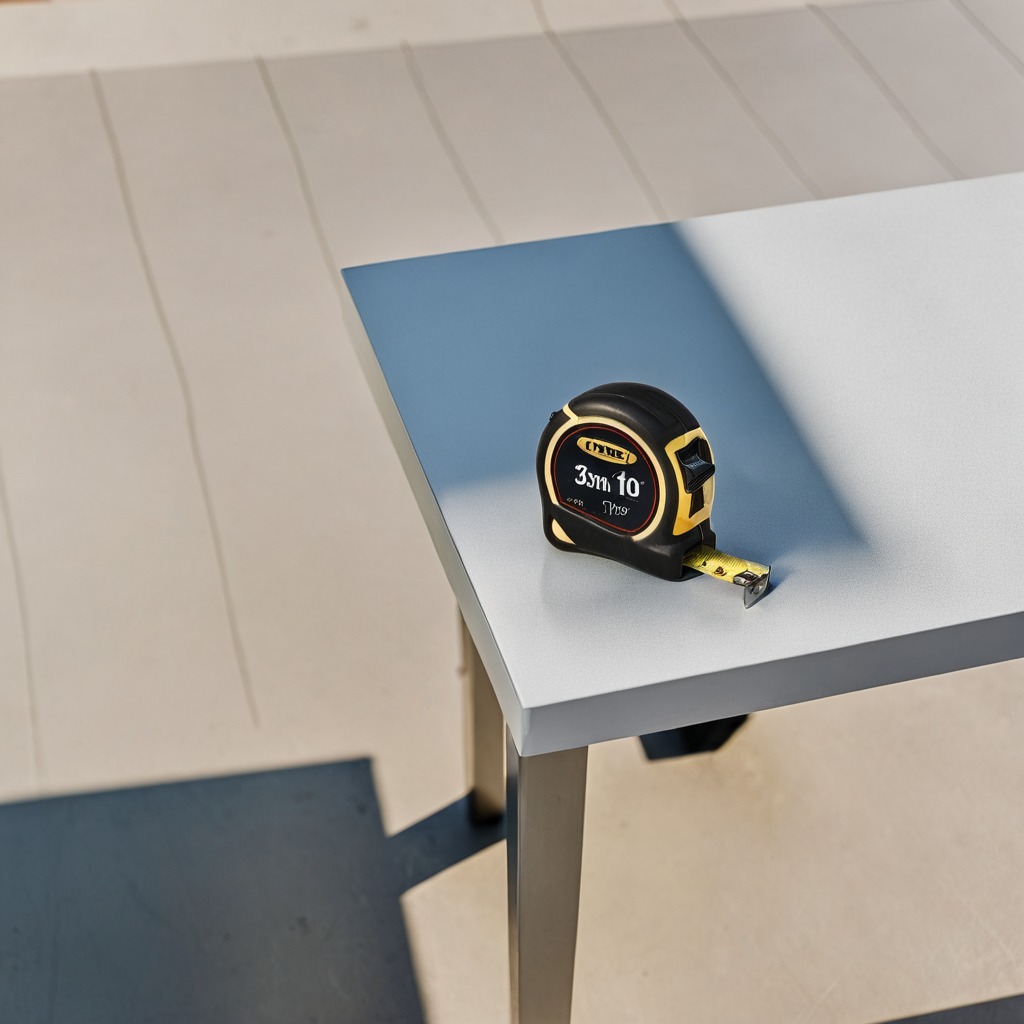
A measuring tape is lying on the table.